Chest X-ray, AP view. Patient: 46 years old, sex F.
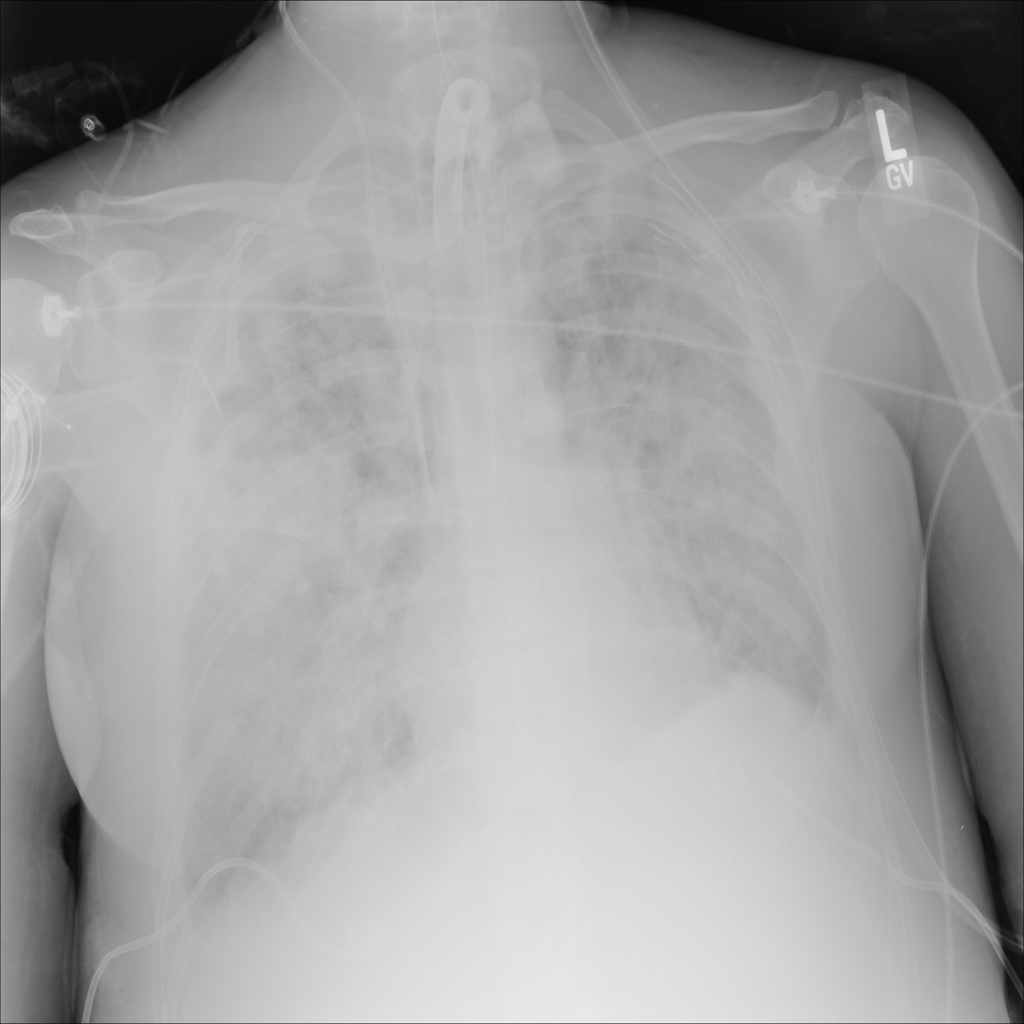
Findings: Effusion, Nodule